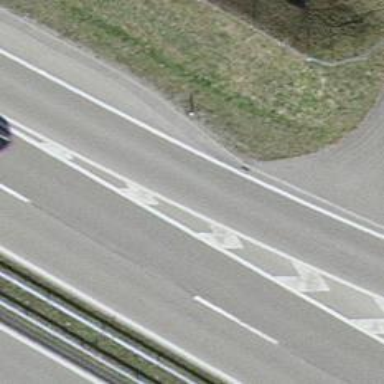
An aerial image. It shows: Asphalt motorway link.